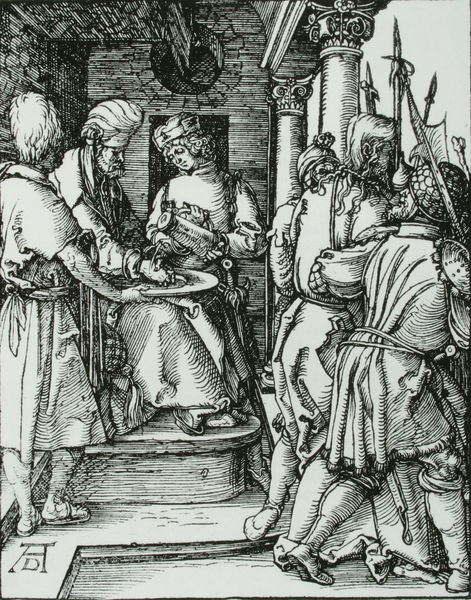
Titel: Kleine Passion - Pilatus wäscht sich die Hände
Künstler: Albrecht Dürer
Standort: viele Standorte
Institution: Seriendruck
Schlagwörter: blau, dunkel, hand, mann, wasser, weiß, gelb, grün, menschen, sitzen, frau, grau, hell, hut, männer, rücken, schwarz, säule, säulen, tisch, tür, zeichnung, gürtel, haus, rot, haube, alt, bart, gericht, jung, mütze, richter, architektur, arm, bibel, diener, falten, federn, herodes, knoten, kragen, schale, schüssel, sockel, spitze, teller, ärmel, bild, hände, signatur, figur, gewand, haare, sessel, sitzend, händler, innen, gotik, krone, locken, renaissance, rund, kanne, krug, skulptur, federbusch, taille, bein, holzschnitt, sitz, schuhe, stab, fahne, mauer, grafik, graphik, klein, rundbogen, treppe, könig, lanze, soldaten, thron, uhr, balken, stufe, stufen, strumpf, sandalen, bronze, podest, ad, waden, gehrock, foto, waschen, strümpfe, tusche, komposit, alter, fuss, orient, rundfenster, druck, druckgraphik, schwarzweiss, druckgrafik, monogramm, schraffur, radierung, stich, schwert, uniform, waffen, buchstaben, soldat, helm, herrscher, pilatus, kopfputz, schuh, rüstung, kapitelle, kapitell, pergament, wappen, sandale, gesims, christus, jesus, schreiben, mittelalter, apsis, krieger, weggehen, schnurr, dienser, hellebarde, lanzen, korinth, tempel, gelehrter, hellebarden, speer, speere, dürer, gefangener, korinthisch, kupferstich, gravure, jesu, gabe, tunika, turban, aufnahme, neugierig, antikisch, christi, schutz, federzeichnung, waschung, unschuld, figut, okulus, architekur, augustus, urteil, zyklus, albrecht, albrecht dürer, beratung, casque, albert, passion, spieß, seher, bajonette, sitzten, busse, kreuzweg, aquamanile, kaiphas, passion christi, landsknecht, abführen, lance, abführung, helebarde, landsknechte, mnn, pontius, kleine, helebarden, faten, großß, grüsse, hel, hinztern, kointh, kriegsknechte, kurzärmlich, thon, verhör, handwaschung, händewaschen, voyage, esclave, astrologe, 1520, #krug, statthalter, pilates wäscht seine hände in unschuld